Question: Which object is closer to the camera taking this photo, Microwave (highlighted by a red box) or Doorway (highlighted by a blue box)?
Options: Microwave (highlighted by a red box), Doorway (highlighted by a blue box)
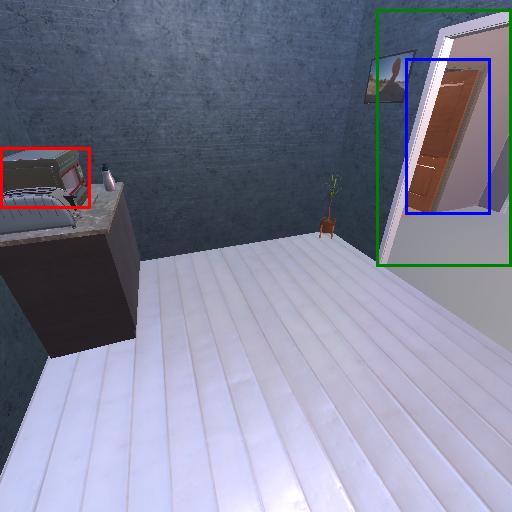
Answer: Microwave (highlighted by a red box)